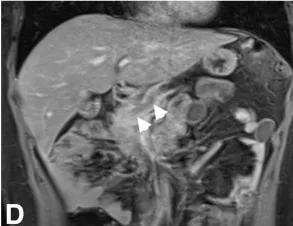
Radiological imaging. T1 weighted fat saturated images after application of contrast media in axial and coronal direction. Images showing an approximately 3.0 cm measuring tumor (arrow) within the main duct of the pancreas head with increased signal intensity in the T2 weighted sequence compared to the normal pancreatic tissue (asterisks) with minor contrast media enhancement (arrowheads).
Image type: radiology (mri)